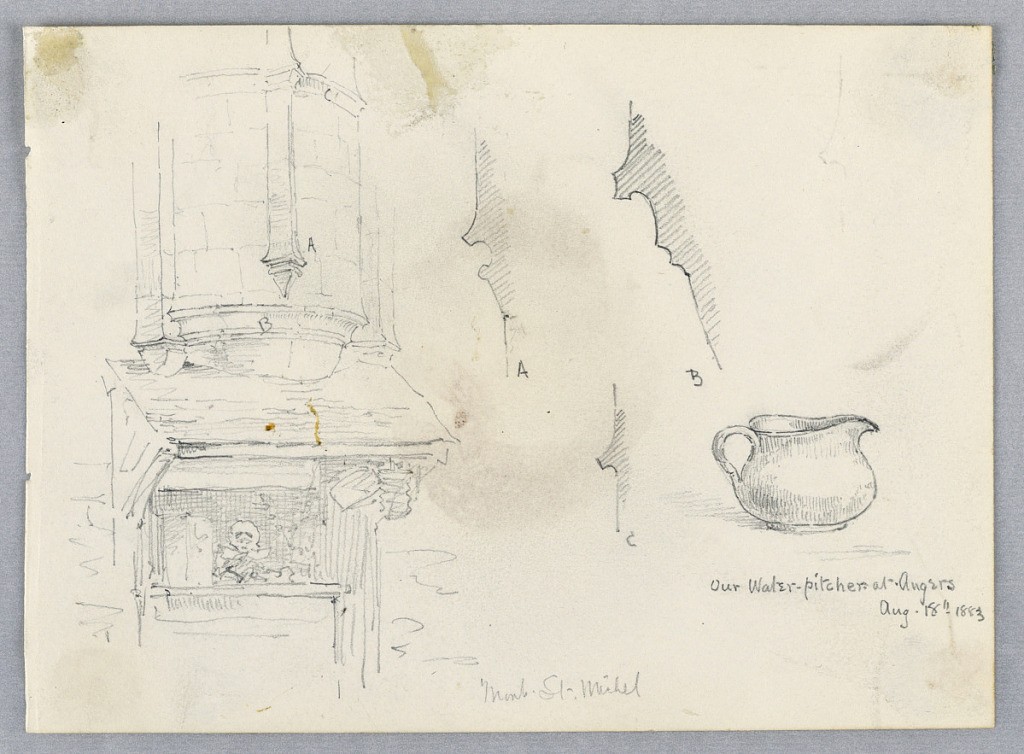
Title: Architectural Details
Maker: Arnold William Brunner, American, 1857–1925
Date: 1883
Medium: Graphite on paper
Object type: Drawing
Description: Details of stone supports, window with a figure. Right, water pitcher.